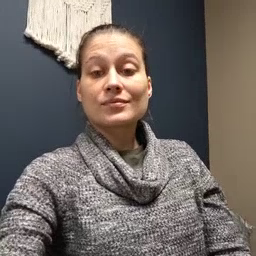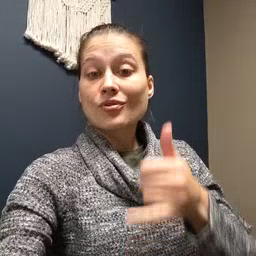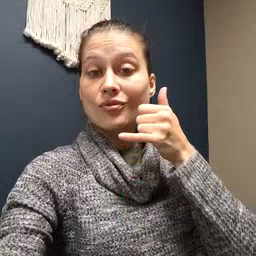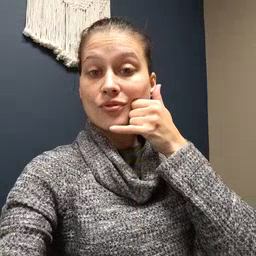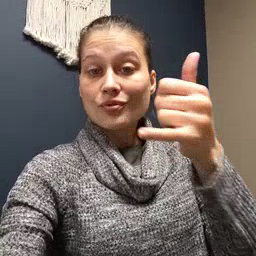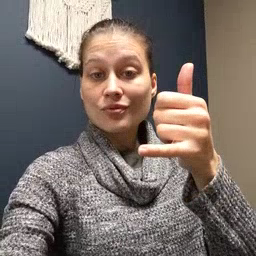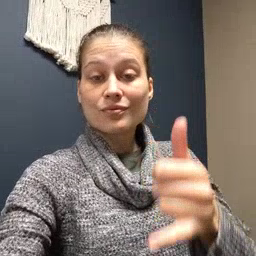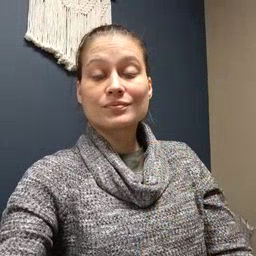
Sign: callonphone